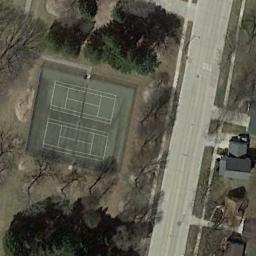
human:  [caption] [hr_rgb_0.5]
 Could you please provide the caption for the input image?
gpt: The tennis court is on the bare land next to some trees and roads .

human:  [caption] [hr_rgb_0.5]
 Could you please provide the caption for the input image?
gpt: There is a small tennis court in the upper left horn .

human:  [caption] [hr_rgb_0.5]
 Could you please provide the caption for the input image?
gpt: There is a road beside the tennis courts .

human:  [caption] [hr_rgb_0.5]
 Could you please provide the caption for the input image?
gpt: The tennis court on the bare land is surrounded by sparse trees and there is a road distance from the residential area .

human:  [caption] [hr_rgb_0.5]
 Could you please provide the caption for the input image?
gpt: There are some withered trees beside the tennis courts .